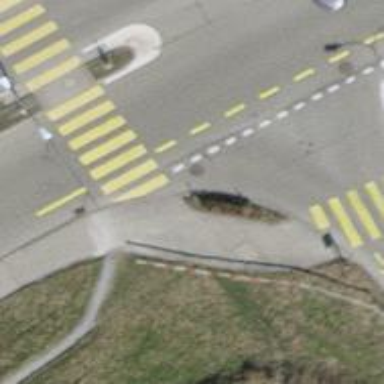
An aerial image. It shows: Sidewalk.